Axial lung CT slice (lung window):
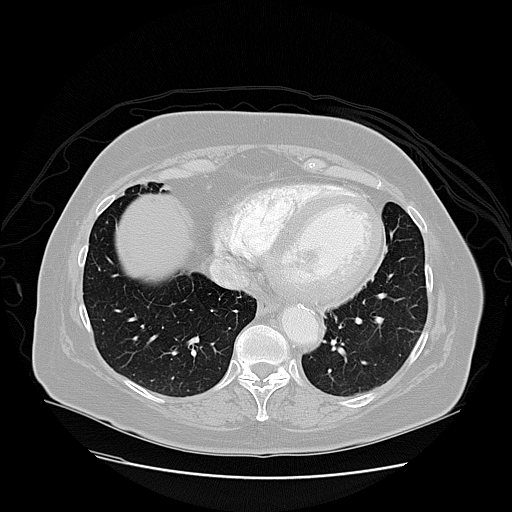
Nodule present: no